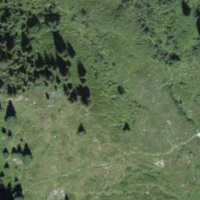
EUNIS habitat code: 45
Species observed at this site:
Campanula barbata